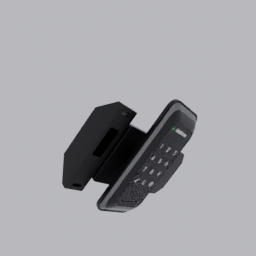
Label: electronics